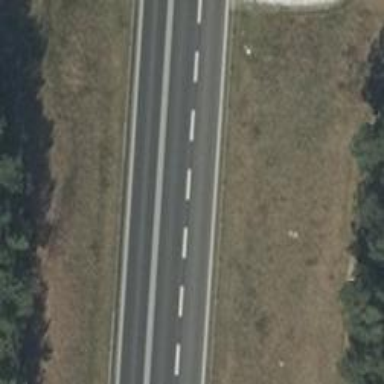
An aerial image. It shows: Asphalt trunk highway designated as motorroad.